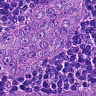
Metastatic tissue present: yes